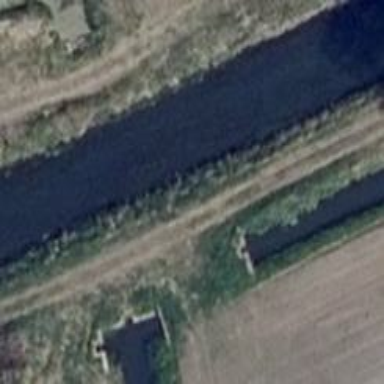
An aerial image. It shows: Weir in waterway.